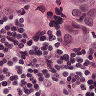
Metastatic tissue present: yes